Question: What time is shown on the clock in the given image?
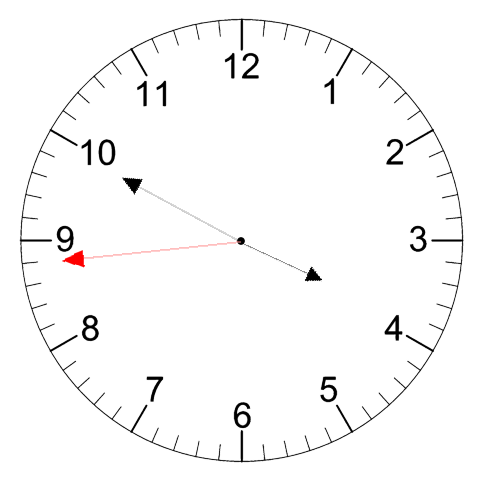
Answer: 03:49:44